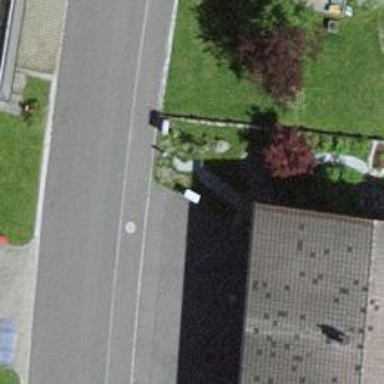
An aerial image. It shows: Cable distribution cabinet for power.